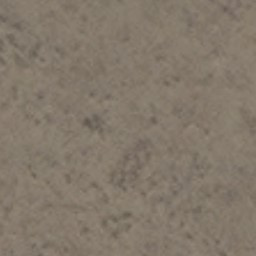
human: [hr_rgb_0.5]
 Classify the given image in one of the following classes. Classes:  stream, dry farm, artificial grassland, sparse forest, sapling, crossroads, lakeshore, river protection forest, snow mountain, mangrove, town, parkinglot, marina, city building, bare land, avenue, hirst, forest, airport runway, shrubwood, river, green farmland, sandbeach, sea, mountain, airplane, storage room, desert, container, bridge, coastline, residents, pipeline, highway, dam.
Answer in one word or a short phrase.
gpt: bare land